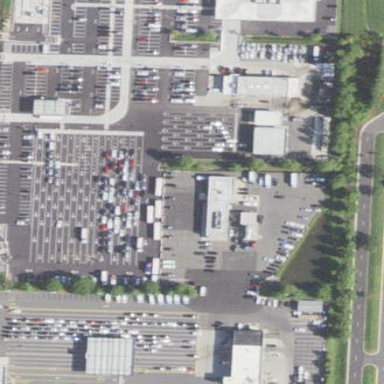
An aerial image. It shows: Commercial area.